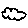
Label: cloud